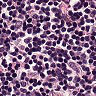
Metastatic tissue present: no